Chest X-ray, AP view. Patient: 32 years old, sex M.
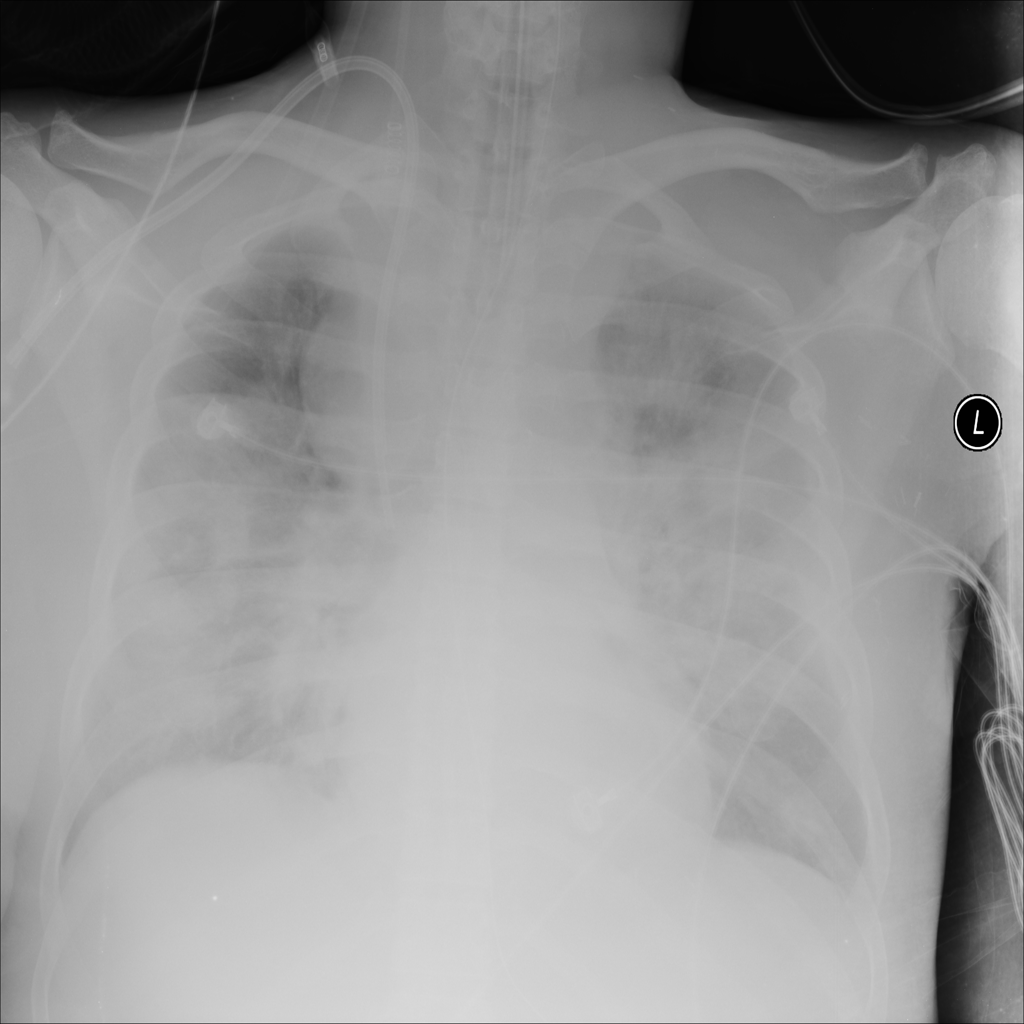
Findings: Mass